Interaction volume radius: 5 \u00c5
Interaction volume height: 40 \u00c5
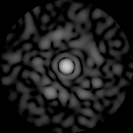
Disorder parameter: 0.8597